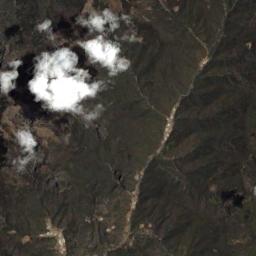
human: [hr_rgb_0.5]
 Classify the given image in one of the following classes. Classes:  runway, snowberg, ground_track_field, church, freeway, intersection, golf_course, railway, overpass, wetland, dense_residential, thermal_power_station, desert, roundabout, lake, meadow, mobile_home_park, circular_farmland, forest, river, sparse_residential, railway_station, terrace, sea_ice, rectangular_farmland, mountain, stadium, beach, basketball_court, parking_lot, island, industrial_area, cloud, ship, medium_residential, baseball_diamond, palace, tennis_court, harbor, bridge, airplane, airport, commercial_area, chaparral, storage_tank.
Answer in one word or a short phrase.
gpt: cloud